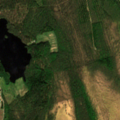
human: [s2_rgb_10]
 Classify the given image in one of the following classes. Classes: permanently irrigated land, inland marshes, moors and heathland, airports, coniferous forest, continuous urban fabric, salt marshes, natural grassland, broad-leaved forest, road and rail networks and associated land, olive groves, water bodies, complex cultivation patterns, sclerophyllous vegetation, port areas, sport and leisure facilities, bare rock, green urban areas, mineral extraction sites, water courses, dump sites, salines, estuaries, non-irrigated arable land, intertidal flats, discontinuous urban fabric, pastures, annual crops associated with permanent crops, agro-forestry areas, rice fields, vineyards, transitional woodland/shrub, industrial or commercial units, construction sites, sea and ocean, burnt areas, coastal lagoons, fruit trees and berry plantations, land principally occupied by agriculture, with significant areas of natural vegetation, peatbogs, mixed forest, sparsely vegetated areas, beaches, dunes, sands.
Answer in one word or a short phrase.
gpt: coniferous forest, transitional woodland/shrub, peatbogs